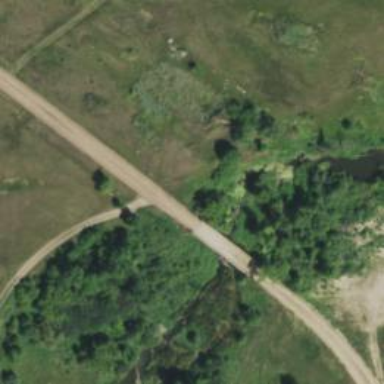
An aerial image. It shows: Residential road with bridge.